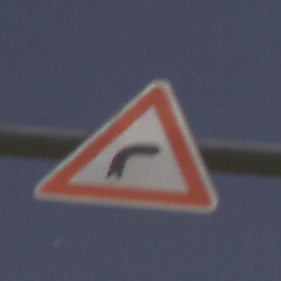
Verkehrszeichen: KurveRechts
Umgebung: Outdoor, Nature
Tageszeit: Night
Wetter: Clear
Licht: Natural
Jahreszeit: NotSpecified
Kontrast: HighContrast